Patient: sex F, age 66
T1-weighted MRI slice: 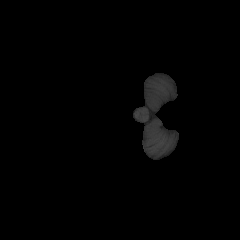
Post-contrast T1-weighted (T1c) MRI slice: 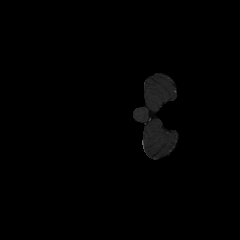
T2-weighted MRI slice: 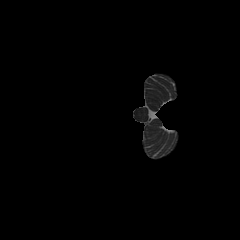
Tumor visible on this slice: no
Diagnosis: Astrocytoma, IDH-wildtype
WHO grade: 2